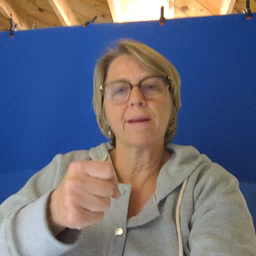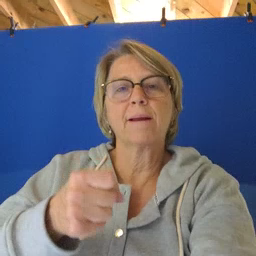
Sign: make